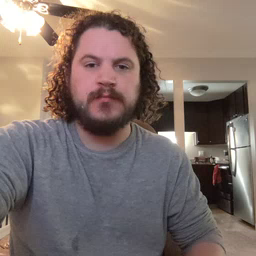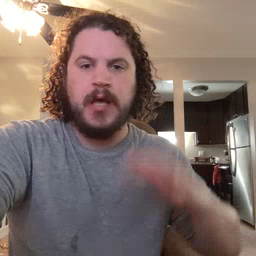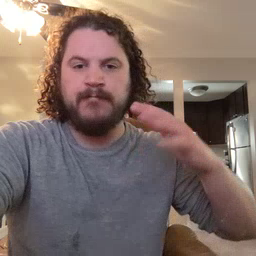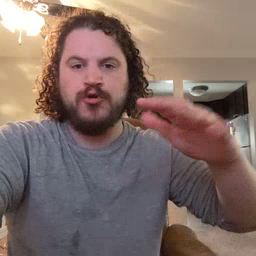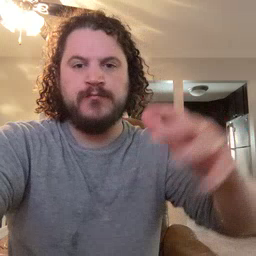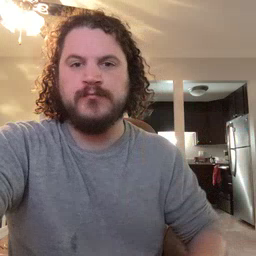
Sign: helicopter